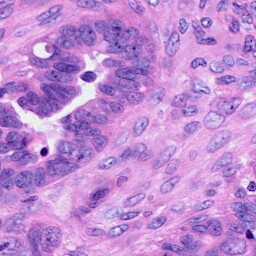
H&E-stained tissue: Ovarian